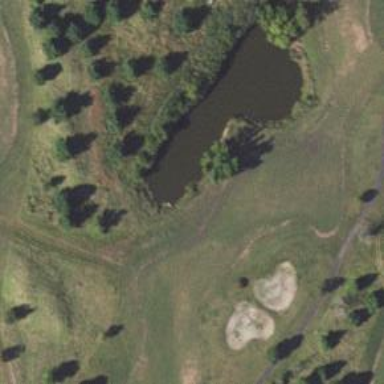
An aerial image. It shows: View of golf hole.